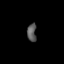
Tissue: prostate
Cell type: T cells
Senescence score: 0.2903
Nuclear area (px): 161
Mean DAPI intensity: 89.41